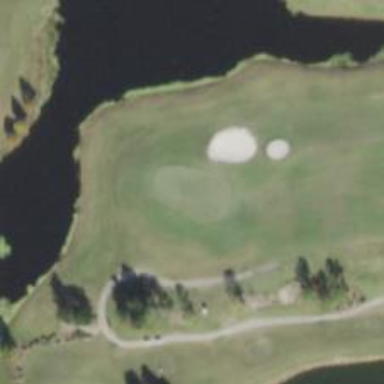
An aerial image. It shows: View of golf hole.